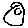
Label: moon